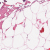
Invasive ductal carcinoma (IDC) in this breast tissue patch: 0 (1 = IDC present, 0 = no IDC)